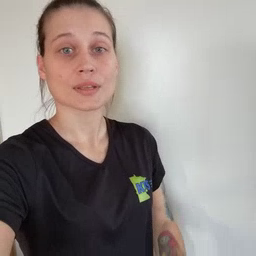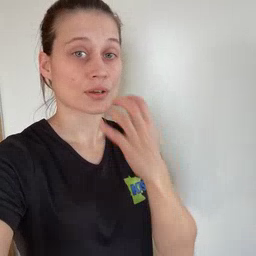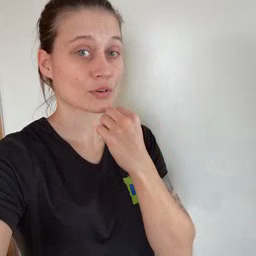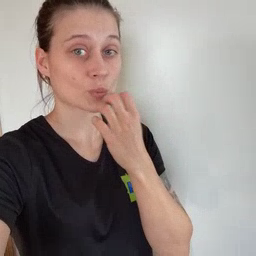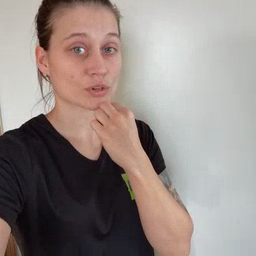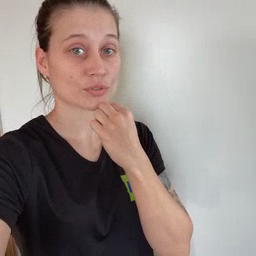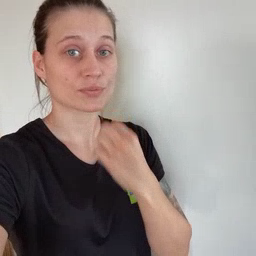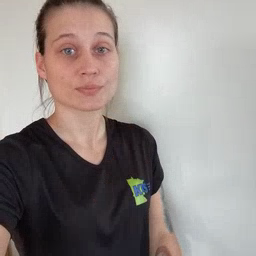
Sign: underwear